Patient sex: M
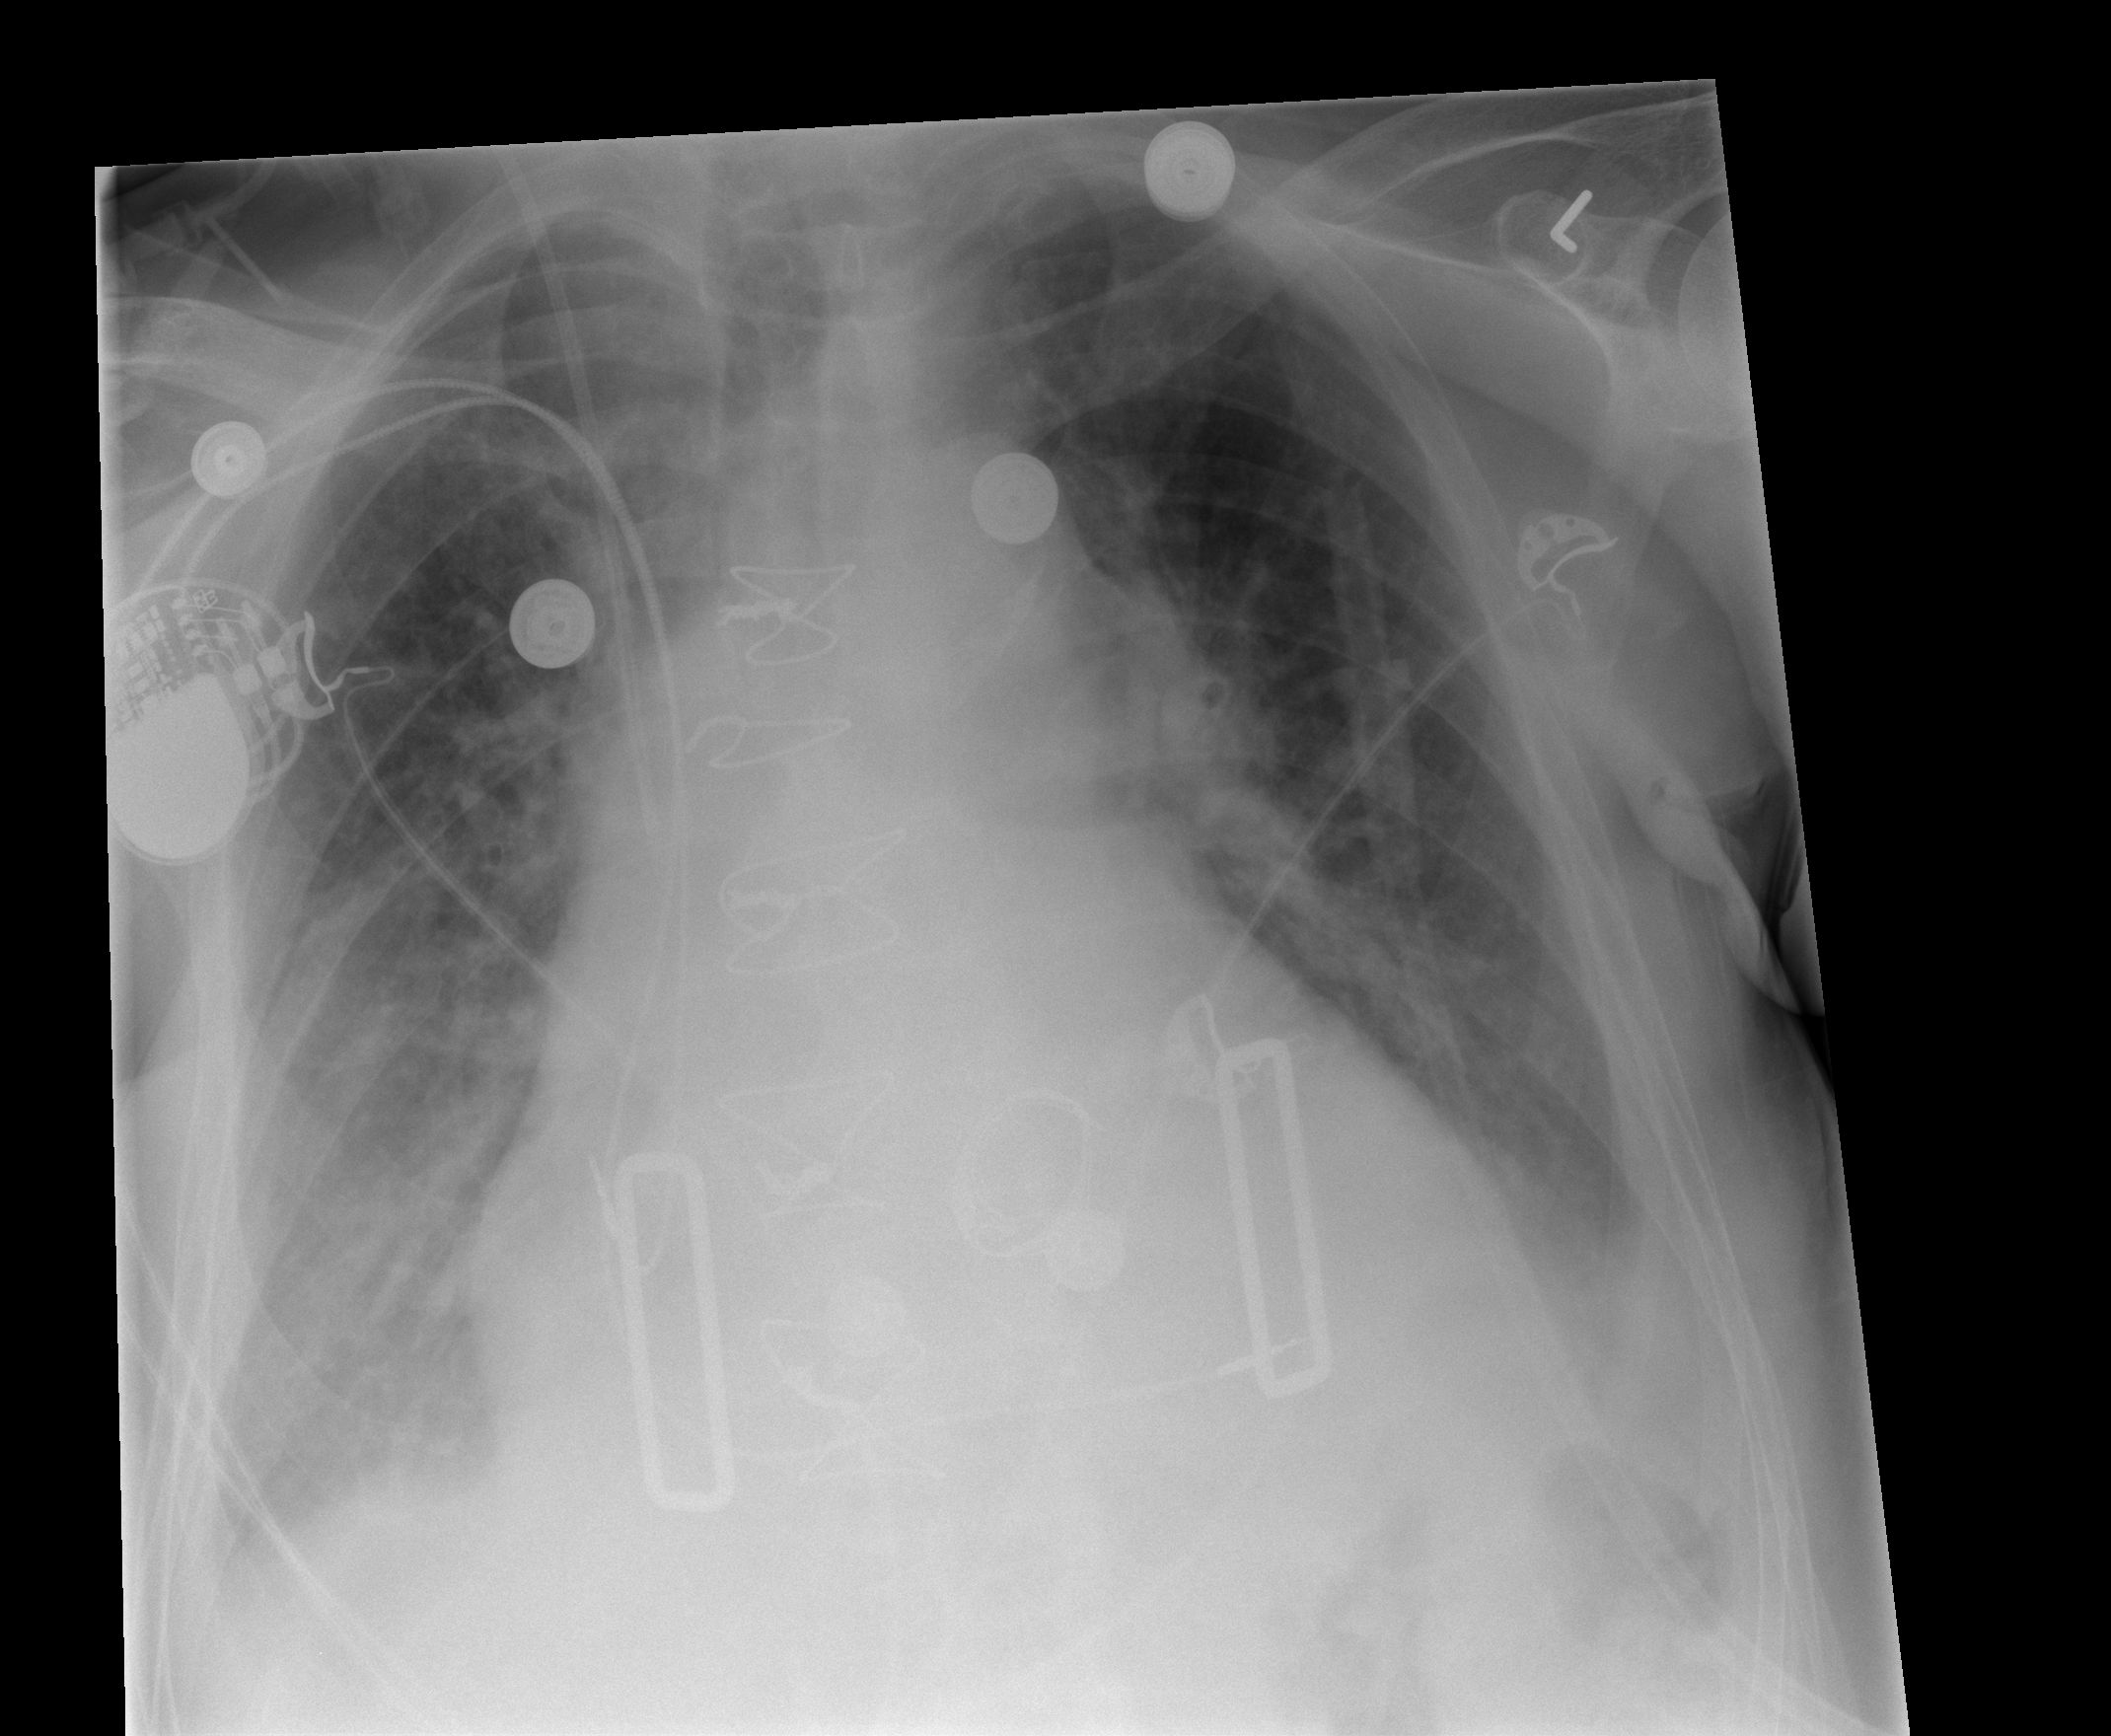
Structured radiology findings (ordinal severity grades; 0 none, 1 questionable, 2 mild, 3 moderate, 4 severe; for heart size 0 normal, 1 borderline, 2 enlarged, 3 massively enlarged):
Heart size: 1
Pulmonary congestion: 3
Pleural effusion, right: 2
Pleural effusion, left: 2
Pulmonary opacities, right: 2
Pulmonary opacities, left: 2
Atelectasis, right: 3
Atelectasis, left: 2